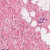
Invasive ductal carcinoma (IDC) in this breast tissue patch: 0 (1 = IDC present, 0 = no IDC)